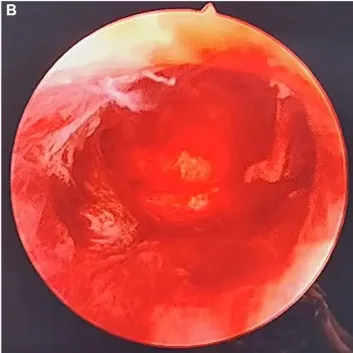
Postoperative follow-up ultrasound and hysteroscopy. (B) Follow-up hysteroscopy after menstruation showed normal uterine cavity morphology, with a thin endometrial layer visible.
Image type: endoscopy (arthroscopy)